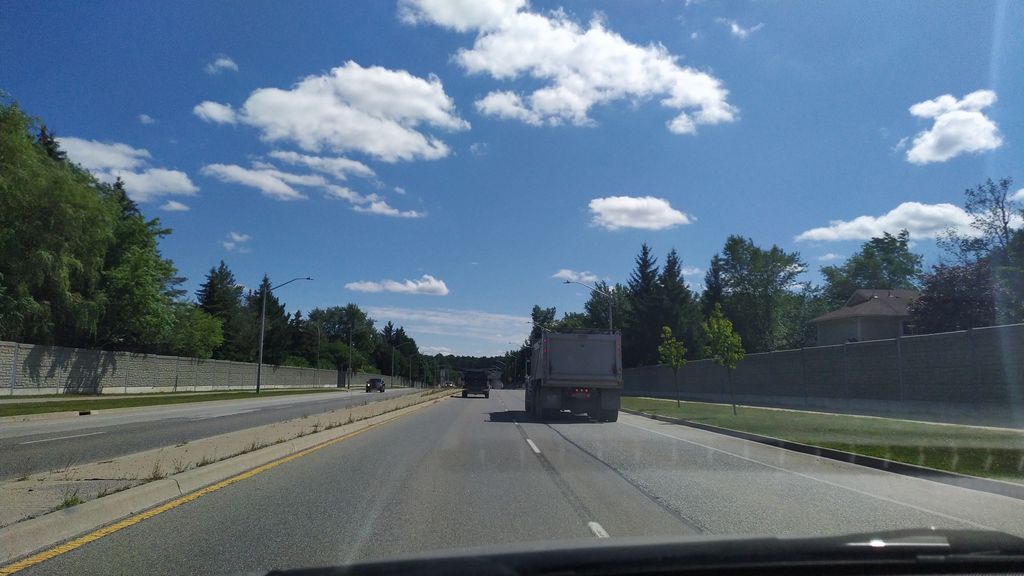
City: kitchener-waterloo